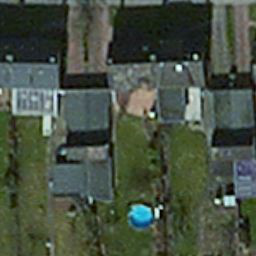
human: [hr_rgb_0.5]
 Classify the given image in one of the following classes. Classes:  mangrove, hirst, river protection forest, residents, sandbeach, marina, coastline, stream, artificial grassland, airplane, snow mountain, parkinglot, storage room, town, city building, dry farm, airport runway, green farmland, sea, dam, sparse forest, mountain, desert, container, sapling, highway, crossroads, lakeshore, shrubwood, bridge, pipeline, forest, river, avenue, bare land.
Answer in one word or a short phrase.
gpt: residents